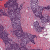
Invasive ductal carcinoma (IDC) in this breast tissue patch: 1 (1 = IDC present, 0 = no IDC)